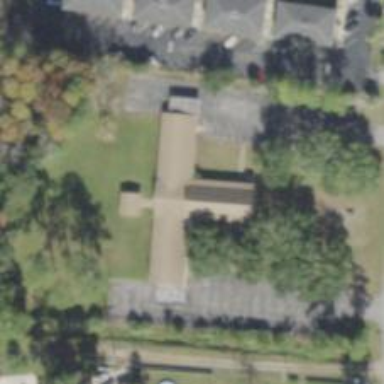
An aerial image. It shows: Place of worship.